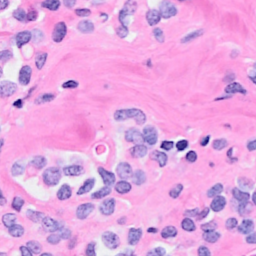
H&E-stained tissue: Breast